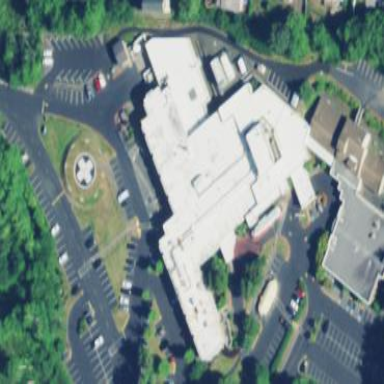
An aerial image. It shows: Healthcare facility identified as hospital.